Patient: sex M, age 65
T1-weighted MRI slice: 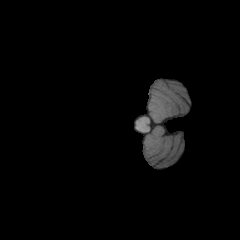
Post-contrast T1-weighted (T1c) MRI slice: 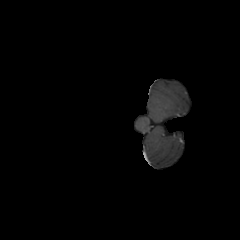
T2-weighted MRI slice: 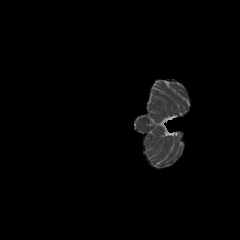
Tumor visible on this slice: no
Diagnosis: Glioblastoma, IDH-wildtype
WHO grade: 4